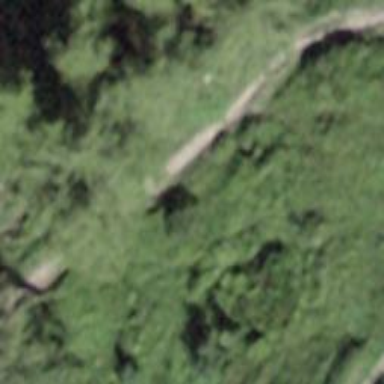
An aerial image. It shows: Ground path with excellent trail visibility.